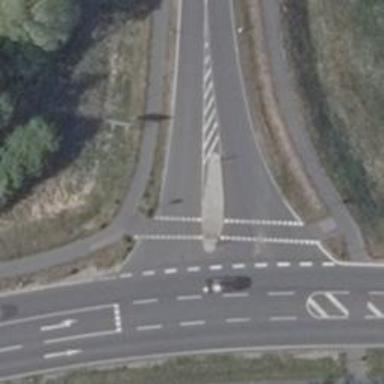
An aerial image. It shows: Tertiary road with asphalt surface.